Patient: sex M, age 45
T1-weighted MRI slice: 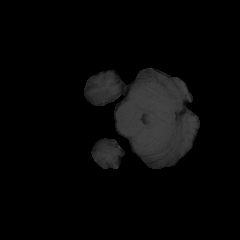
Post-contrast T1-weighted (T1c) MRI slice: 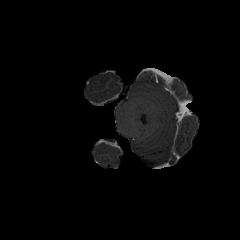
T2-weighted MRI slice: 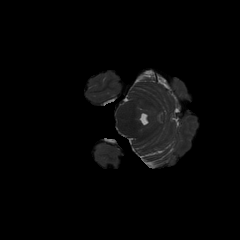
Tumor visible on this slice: no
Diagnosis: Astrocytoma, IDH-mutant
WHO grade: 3